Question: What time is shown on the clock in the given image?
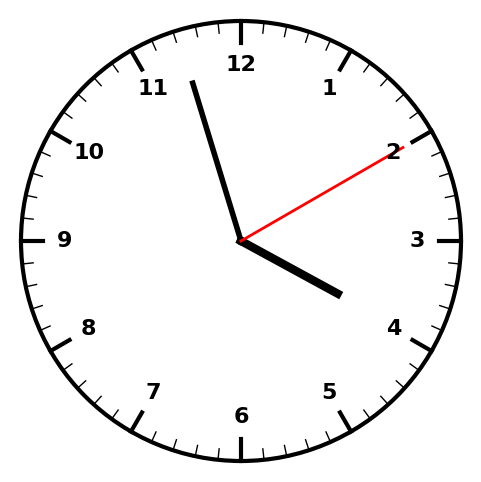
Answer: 03:57:10